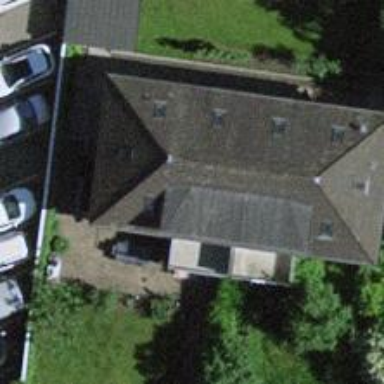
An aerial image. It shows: Semidetached house.